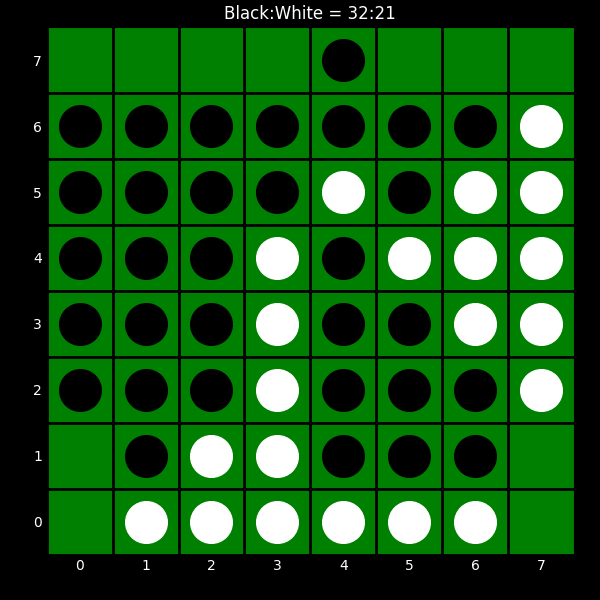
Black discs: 32
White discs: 21